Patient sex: M
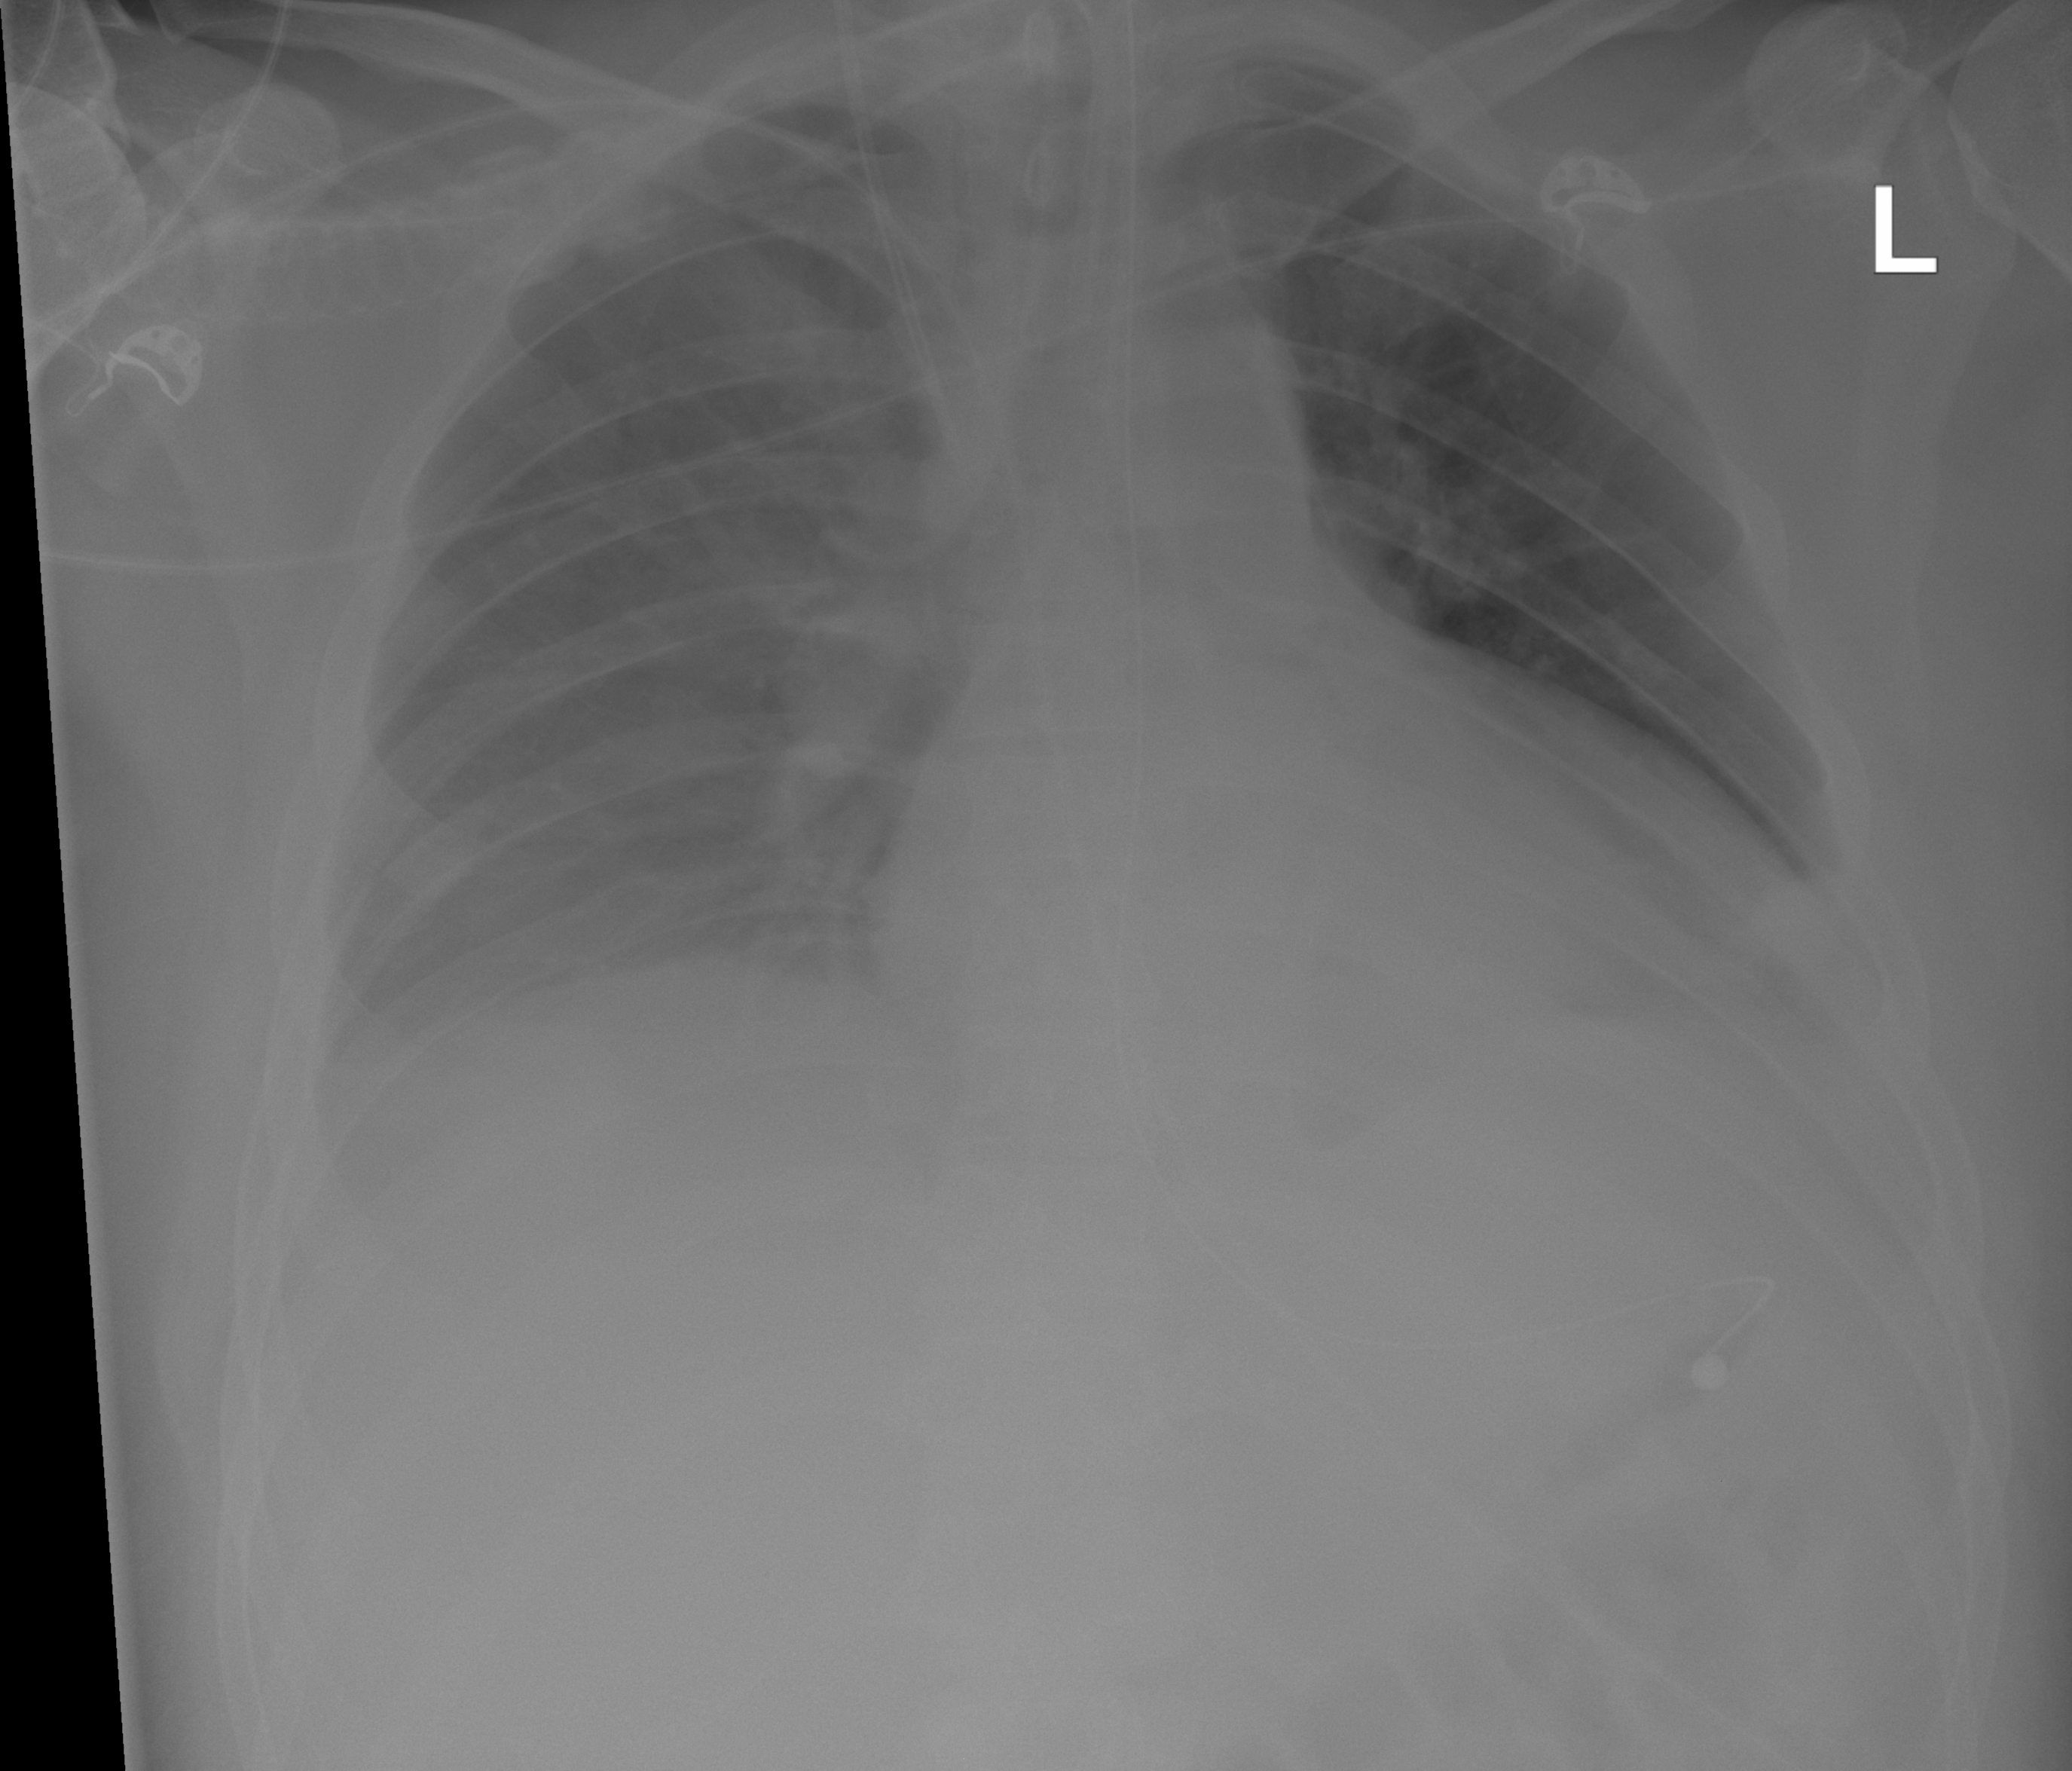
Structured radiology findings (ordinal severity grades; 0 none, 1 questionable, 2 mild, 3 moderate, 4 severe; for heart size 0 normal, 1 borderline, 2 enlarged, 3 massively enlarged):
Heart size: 2
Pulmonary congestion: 1
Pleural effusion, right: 3
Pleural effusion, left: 2
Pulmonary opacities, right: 0
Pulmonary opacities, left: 0
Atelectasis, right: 2
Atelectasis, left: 2